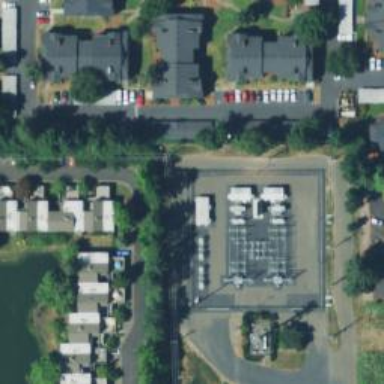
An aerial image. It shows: Fence enclosing minor distribution power substation.